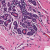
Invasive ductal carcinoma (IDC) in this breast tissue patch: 0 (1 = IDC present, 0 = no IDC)